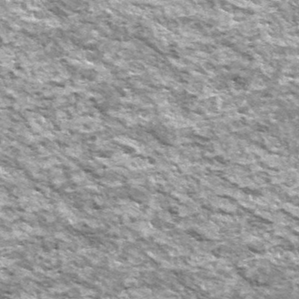
Label: frost